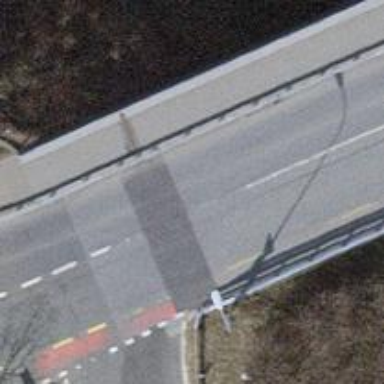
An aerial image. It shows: Asphalt road classified as primary highway. There is lane for cyclists on the left and separate track on the right.